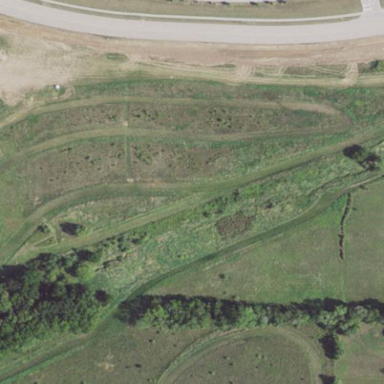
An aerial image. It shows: Track in leisure land.